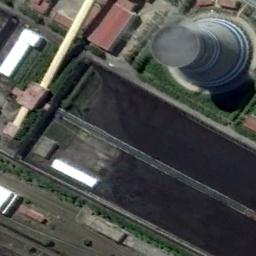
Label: thermal_power_station